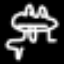
Label: frog